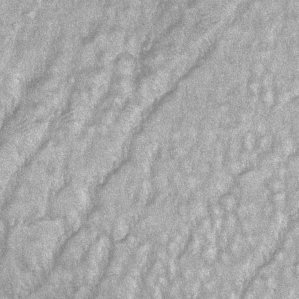
Label: frost